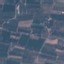
Land use / land cover class: PermanentCrop